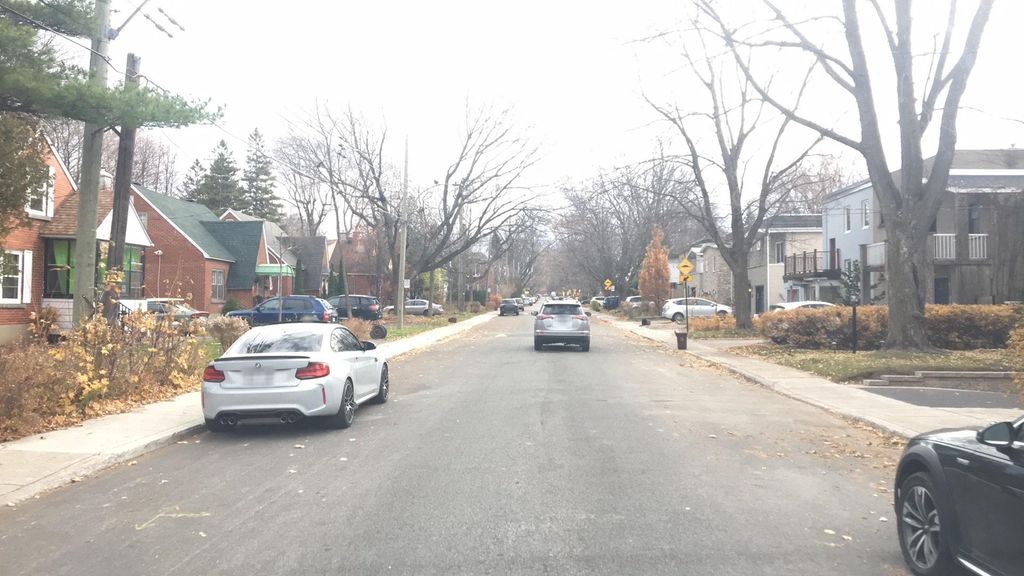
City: montreal